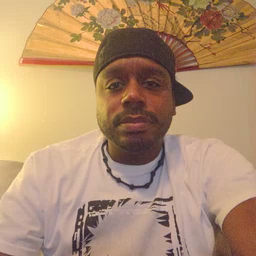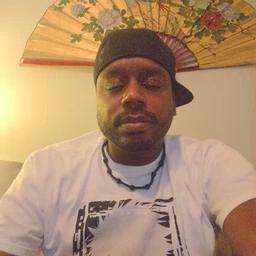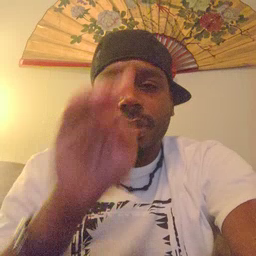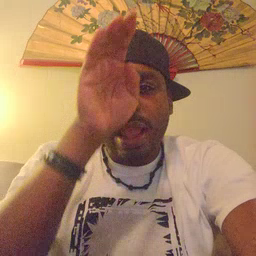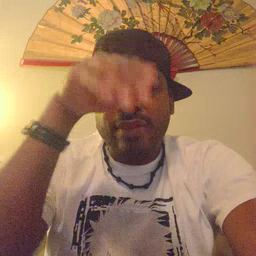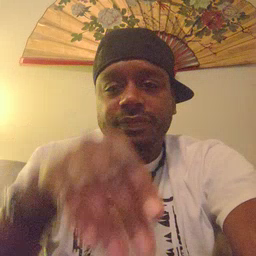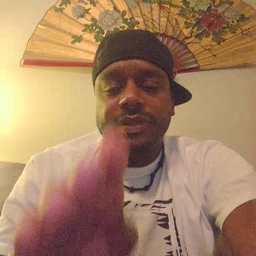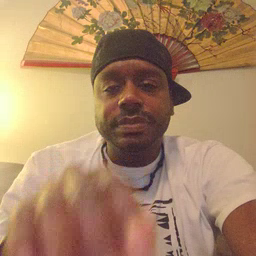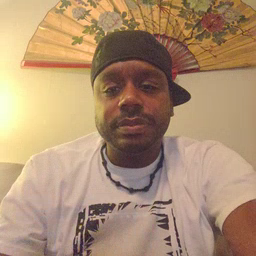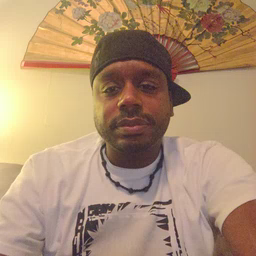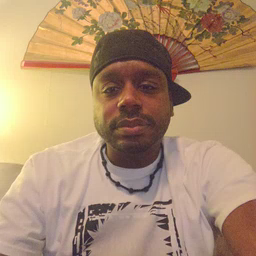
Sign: elephant